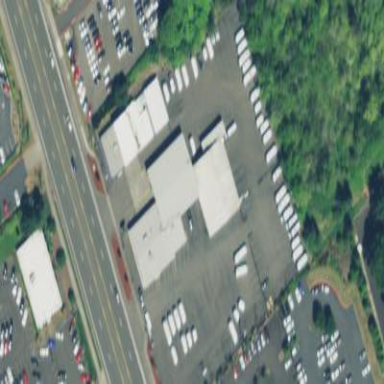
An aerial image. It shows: Building housing car shop.